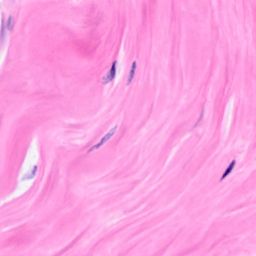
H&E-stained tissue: Breast